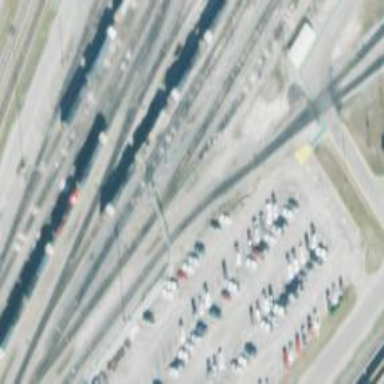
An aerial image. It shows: Railway yard.